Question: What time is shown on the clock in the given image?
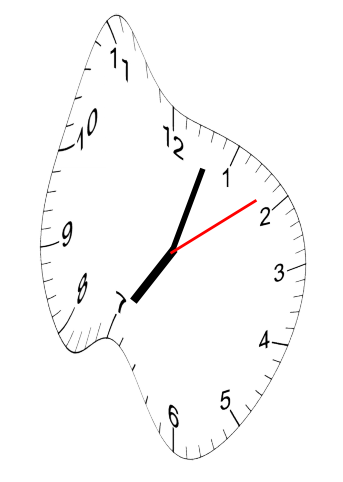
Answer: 07:03:09